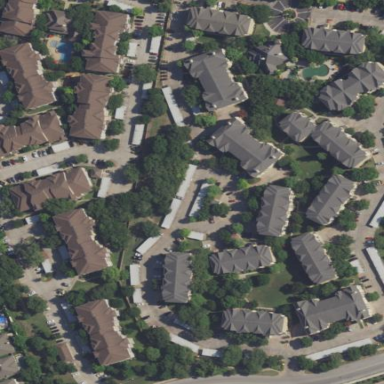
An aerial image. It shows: Residential area with apartments.